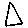
Label: triangle